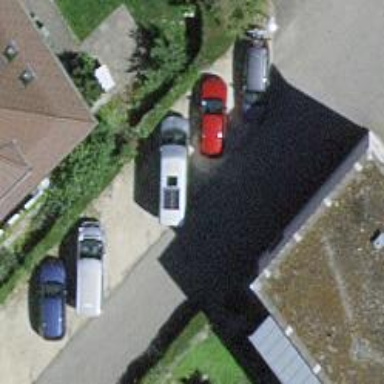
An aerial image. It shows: Parking lane designated for parking.